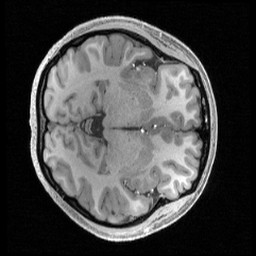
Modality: T1w
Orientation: axial
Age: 22
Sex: female
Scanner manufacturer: siemens
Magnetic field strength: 3 T
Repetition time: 2.4 s
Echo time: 0.00224 s